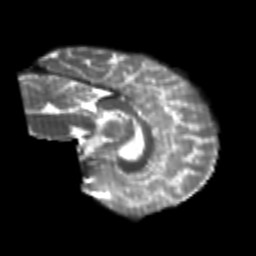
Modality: T2w
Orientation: sagittal
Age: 24
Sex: female
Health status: healthy
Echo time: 0.074 s